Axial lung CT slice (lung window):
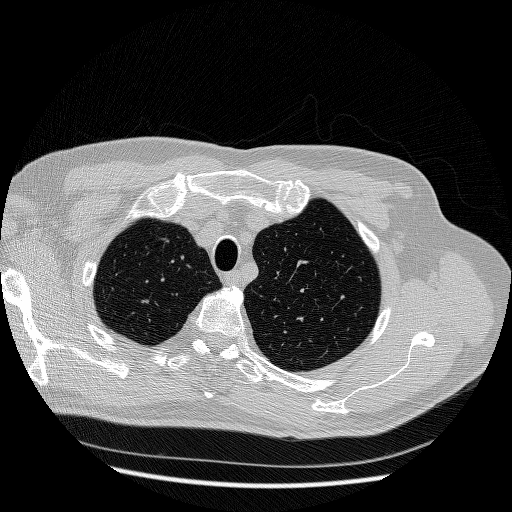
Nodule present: no